二年级 · 度量几何学
( 5 分 ) 小明家离学校 300 米, 小红家离学校 500 米, 问小明家离小红家多少米?

学校

小明家,
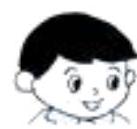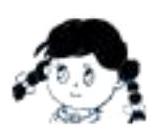
答案: 解: $300+500=800$ (米)